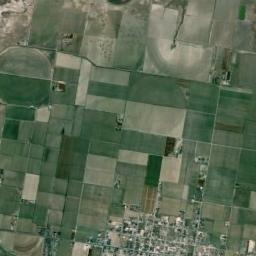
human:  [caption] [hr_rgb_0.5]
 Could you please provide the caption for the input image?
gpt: Many dense, neatly arranged light green, Khaki mixed rectangular farmlands of different sizes, Surrounded by buildings .

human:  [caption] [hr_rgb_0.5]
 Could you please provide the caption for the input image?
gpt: There are many rectangular farmlands of different sizes and shades .

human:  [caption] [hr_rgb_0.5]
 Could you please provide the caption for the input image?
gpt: Lots of rectangular farmlands of different colors and some other shapes of farmlands are on the ground and a residential area is next to the farmlands .

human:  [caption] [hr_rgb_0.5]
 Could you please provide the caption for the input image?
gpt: There are some green and bare rectangular farmland .

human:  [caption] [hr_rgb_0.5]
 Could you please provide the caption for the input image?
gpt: There are many buildings beside the green rectangular farmlands .